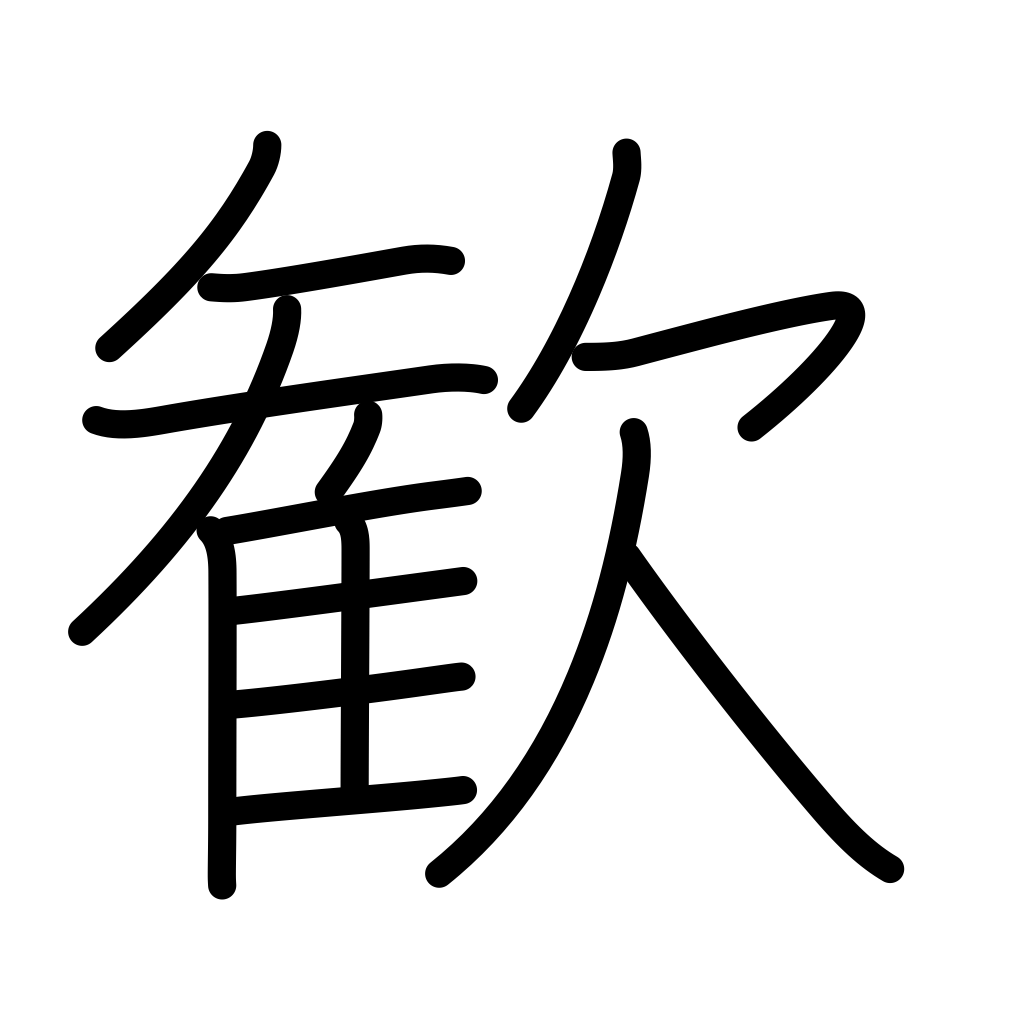
Meaning: delight, joy